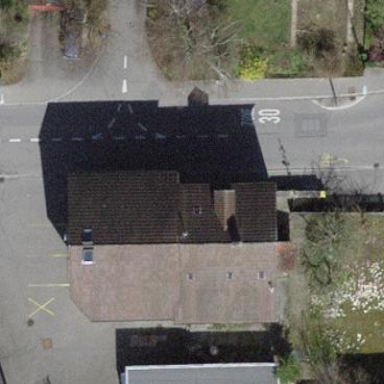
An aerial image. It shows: Gabled house with convenience shop.